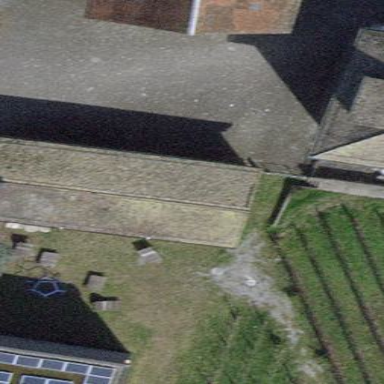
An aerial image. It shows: Shed building.